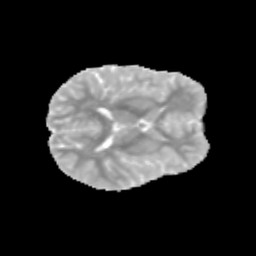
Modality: MD
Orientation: axial
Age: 9
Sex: male
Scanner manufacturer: siemens
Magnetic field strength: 3 T
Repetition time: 3.8 s
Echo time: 0.07 s